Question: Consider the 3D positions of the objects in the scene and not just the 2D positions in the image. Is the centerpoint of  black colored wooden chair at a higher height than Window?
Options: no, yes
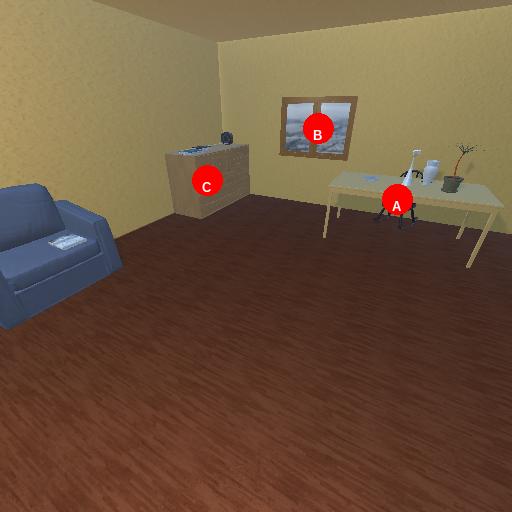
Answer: no